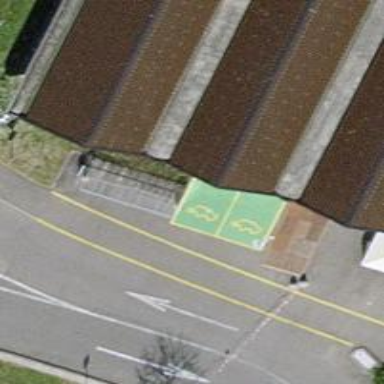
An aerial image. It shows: Bicycle parking facility.